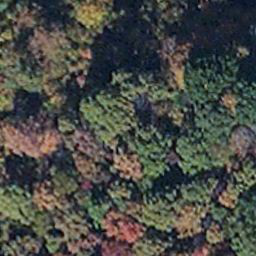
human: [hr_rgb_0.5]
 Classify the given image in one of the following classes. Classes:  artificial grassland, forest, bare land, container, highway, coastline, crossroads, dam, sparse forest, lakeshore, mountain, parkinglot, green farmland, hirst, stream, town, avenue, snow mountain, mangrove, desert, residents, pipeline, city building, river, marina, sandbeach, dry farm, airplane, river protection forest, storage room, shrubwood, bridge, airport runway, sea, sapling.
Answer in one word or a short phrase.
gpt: mangrove